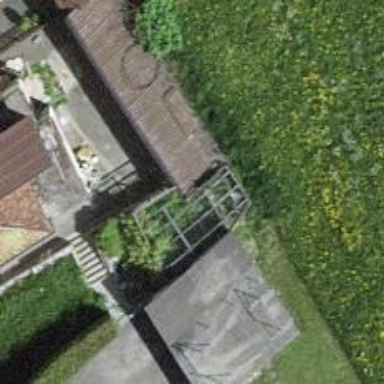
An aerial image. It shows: Garage building.